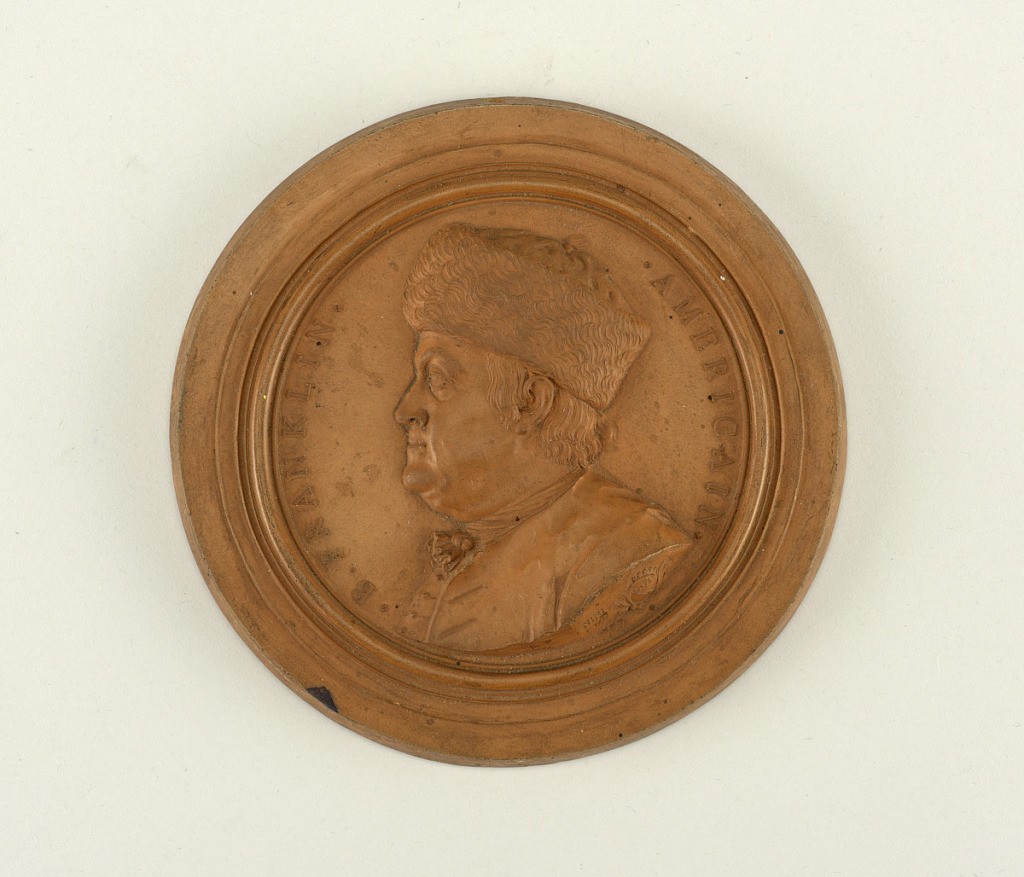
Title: Medallion
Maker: Jean-Baptiste Nini, Italian, active Italy and France, 1717 - 1786
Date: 1777
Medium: Molded terracotta
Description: Profile portrait facing left. Franklin wears a fur hat and a neck tie. Molded frame. Text along perimeter of inner circle reads: B. FRANKLIN / AMERICAIN